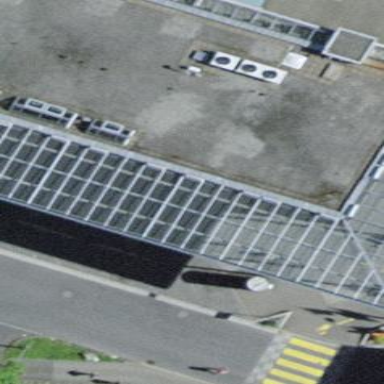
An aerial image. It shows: View of roof of building.